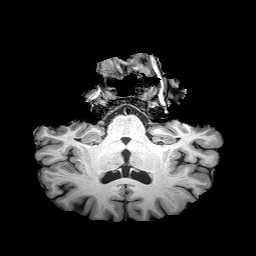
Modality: T1w
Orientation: sagittal
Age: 64
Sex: male
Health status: healthy